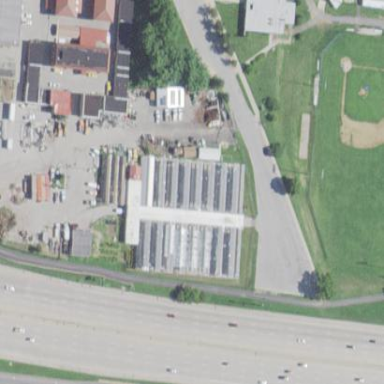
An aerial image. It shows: Greenhouse.